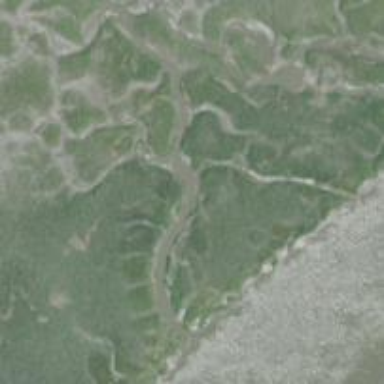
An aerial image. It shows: Tidal saltmarsh wetland area.